Question: I have such problem and I would be nice If somebody can help me.
I have points table with GIST index. Those points don't change in time.
I would like to fetch points that are near some given linestring.
Example: Imagine that linestring is the road and points are poi along the road.
I would like to fetch poi's that are in 5 km distance from the given road. I would like to fetch those pois in correct order (driving order along the road). Look at the image:

For given road from point 1 to 5 i would like to fetch POIs that is in 5 km max from the road and in order from point 1 to 5 along the road. So the result should be:
'''
POI_ID
1
5
6
8
9
10
12
13
'''
This should tell me what POI I can visit during traveling along the road with minimum cost.
Does anybody have some ideas how to do it with postgres and postgis?
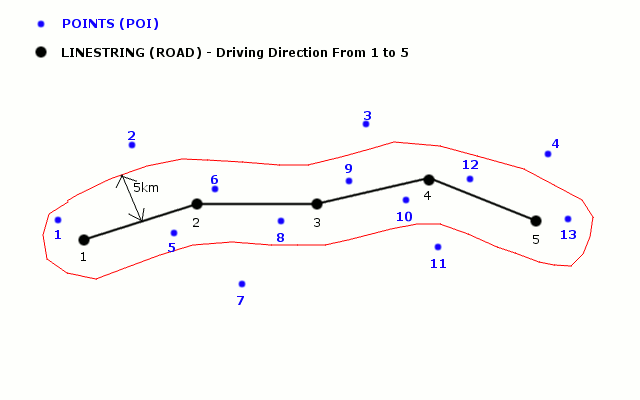
Answer: Assuming you have geometry columns 'geom' that use a projected SRID of meters in tables 'road' (LINESTRING) and 'poi' (POINT), your query to find all POIs within 5 km of road (where id = 123) should be something like:
'''
SELECT poi.*, ST_Distance(road.geom, poi.geom)/1000.0 AS distance_km
FROM road, poi
WHERE road.id = 123 AND ST_DWithin(road.geom, poi.geom, 5000.0)
ORDER BY ST_LineLocatePoint(road.geom, poi.geom),
ST_Distance(road.geom, poi.geom);
'''
The first 'ORDER' part with 'ST_LineLocatePoint' uses a fraction between 0.0 and 1.0, depending where the point is along the LINESTRING. If the direction of the road is going "the wrong way", then append 'DESC' to reverse the order. The second ORDER part is based on distance, which could be used if the point is slightly past the start/end of the LINESTRING (where 'ST_LineLocatePoint' would return 0.0 or 1.0, respectively).
This query might also work if you are using the 'geography' type with Long/Latitude values, since it automagically calculates metres -- not degrees. Check out docs for more:
- <URL>'ST_Line_Locate_Point'